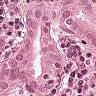
Metastatic tissue present: yes